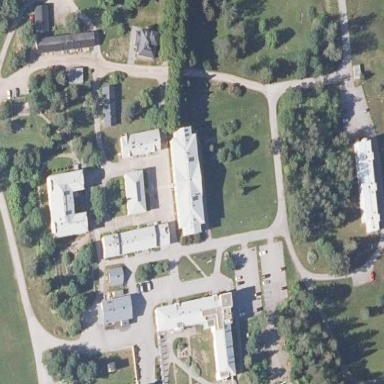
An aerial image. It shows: Healthcare facility identified as hospital.